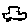
Label: car